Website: macys
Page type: newsletter-management
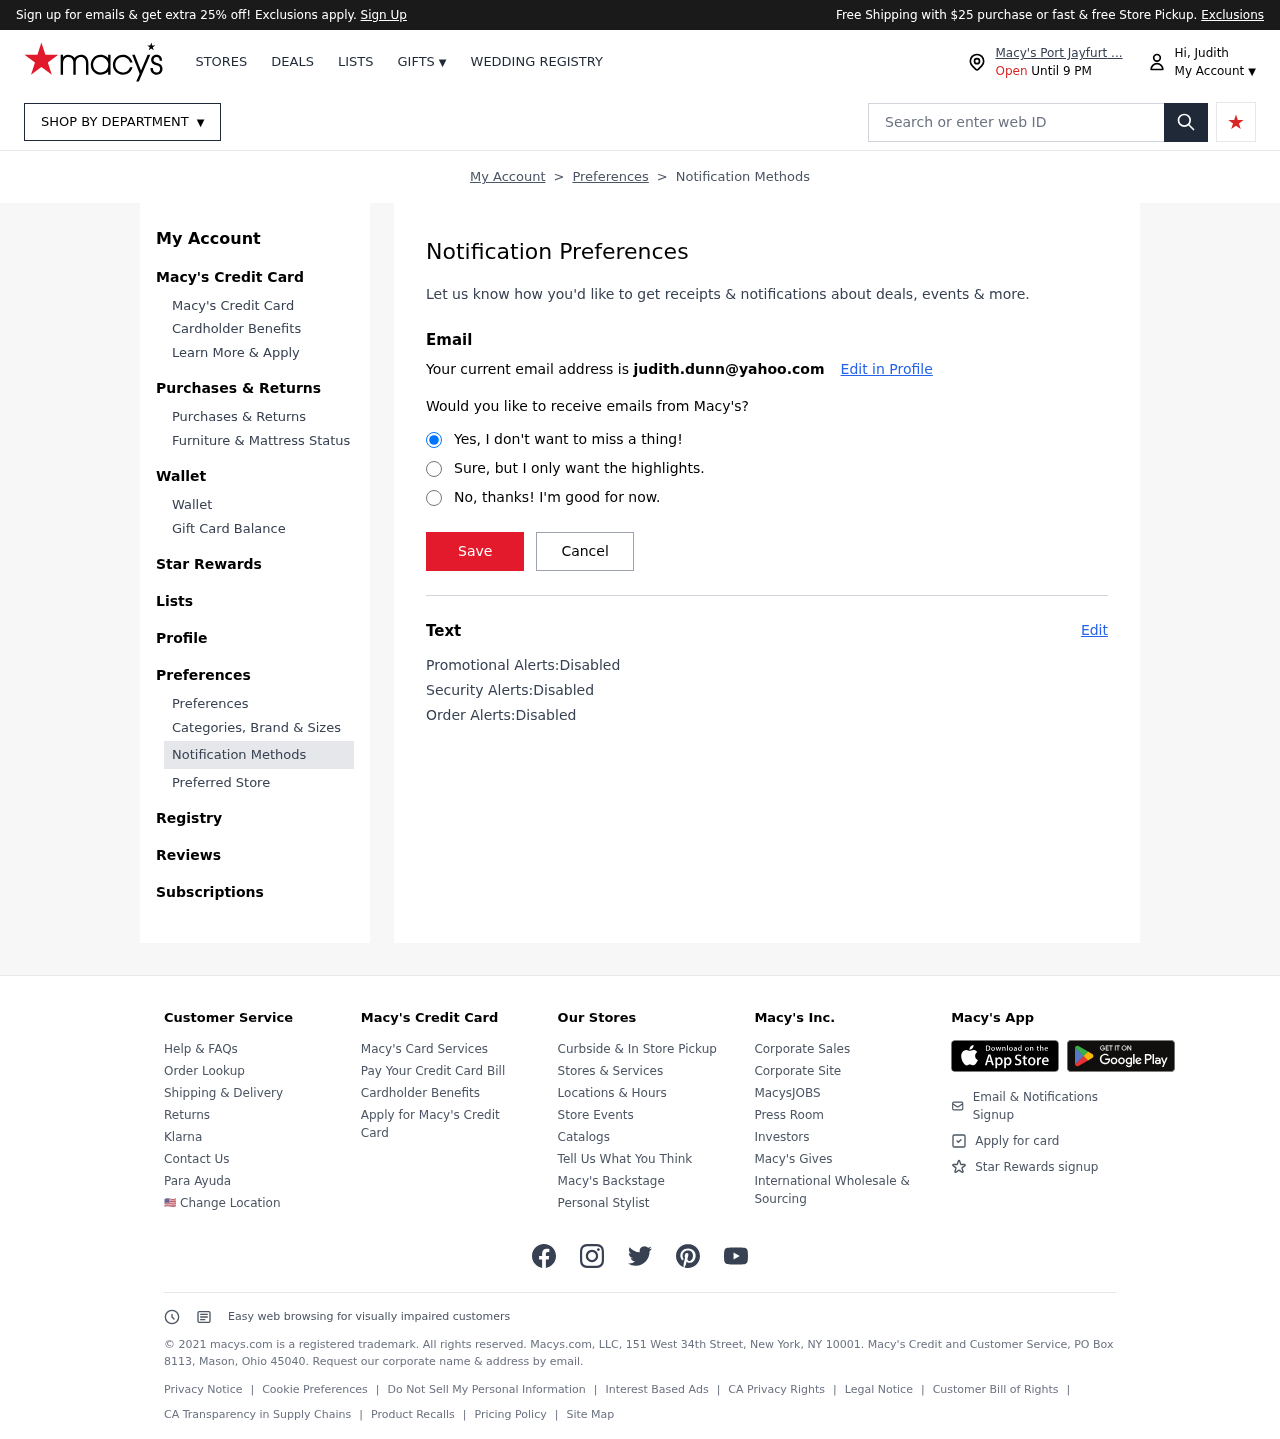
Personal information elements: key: PII_EMAIL
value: judith.dunn@yahoo.com
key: PII_FIRSTNAME
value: Hi, Judith
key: PII_LOCATION1_CITY
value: Macy's Port Jayfurt ...
Search elements: key: HEADER_SEARCH
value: Search or enter web ID